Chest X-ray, PA view. Patient: 45 years old, sex F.
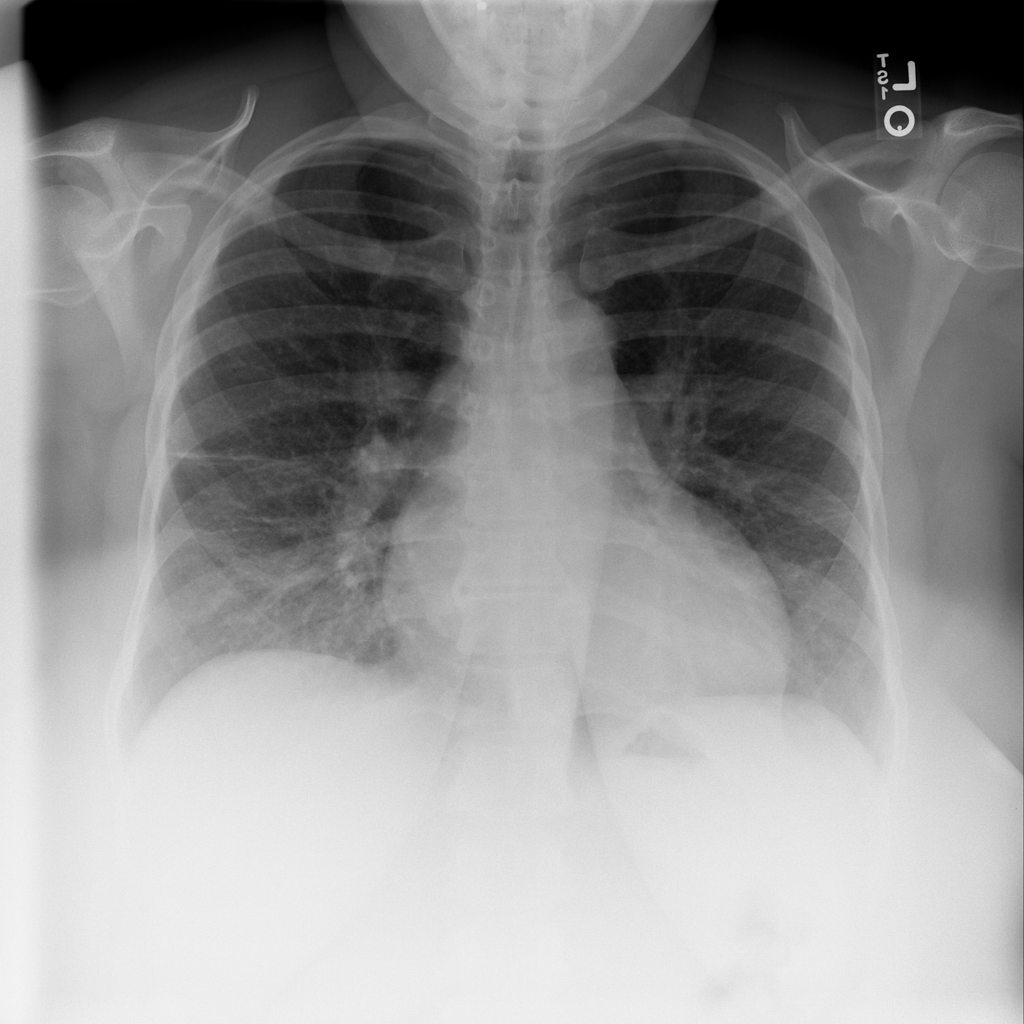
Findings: Cardiomegaly